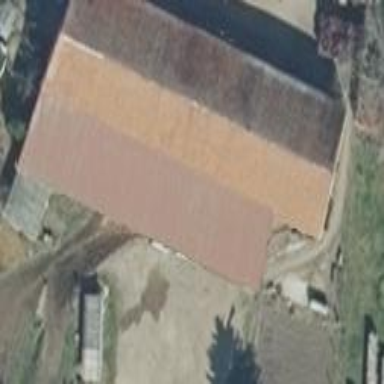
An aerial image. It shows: Gabled building with red roof.